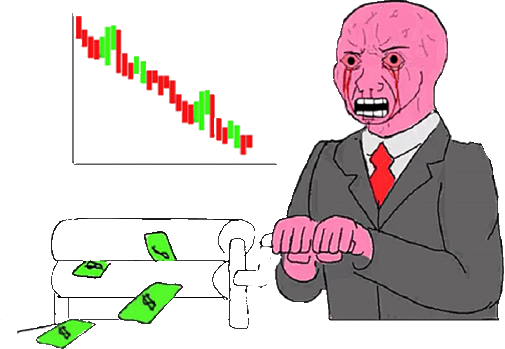
Label: 5_Rage